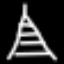
Label: The Eiffel Tower